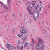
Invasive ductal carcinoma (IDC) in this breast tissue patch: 1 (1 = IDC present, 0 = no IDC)